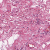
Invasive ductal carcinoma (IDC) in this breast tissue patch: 0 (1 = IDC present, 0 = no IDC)